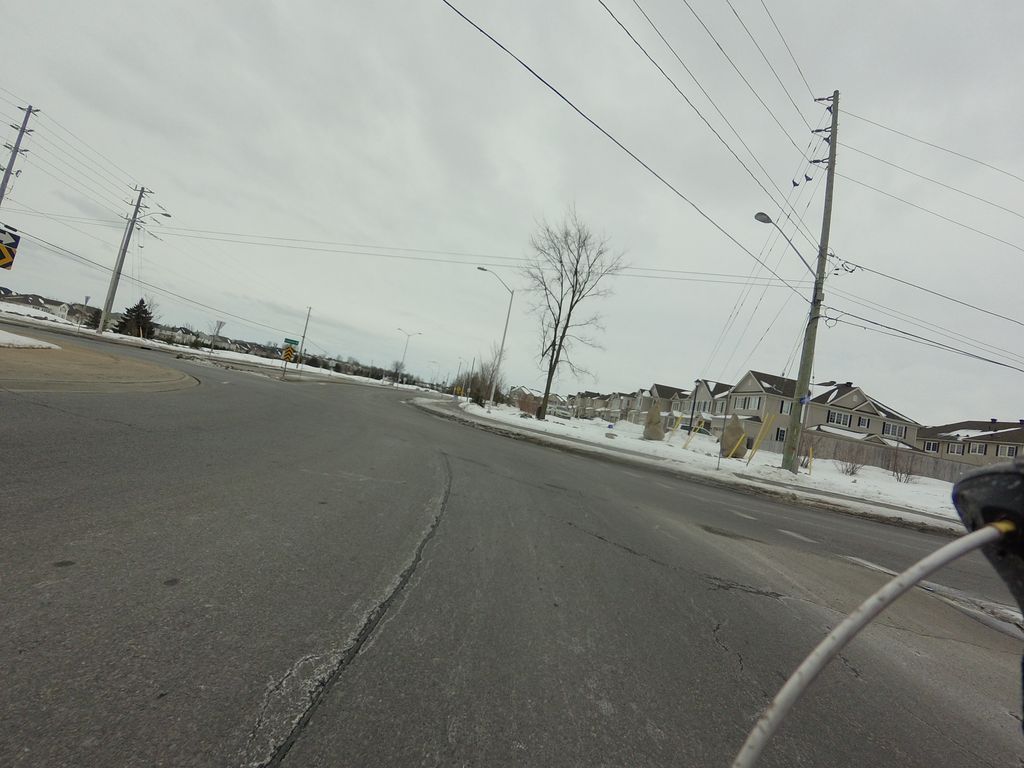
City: ottawa-gatineau